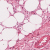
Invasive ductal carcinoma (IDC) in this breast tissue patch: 0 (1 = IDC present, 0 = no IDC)